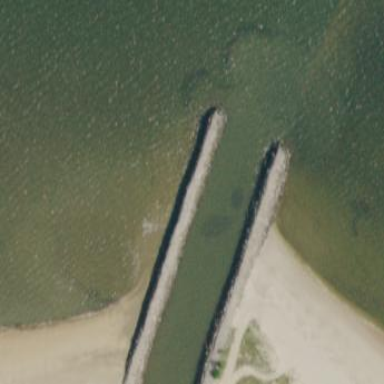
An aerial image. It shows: Breakwater structure.